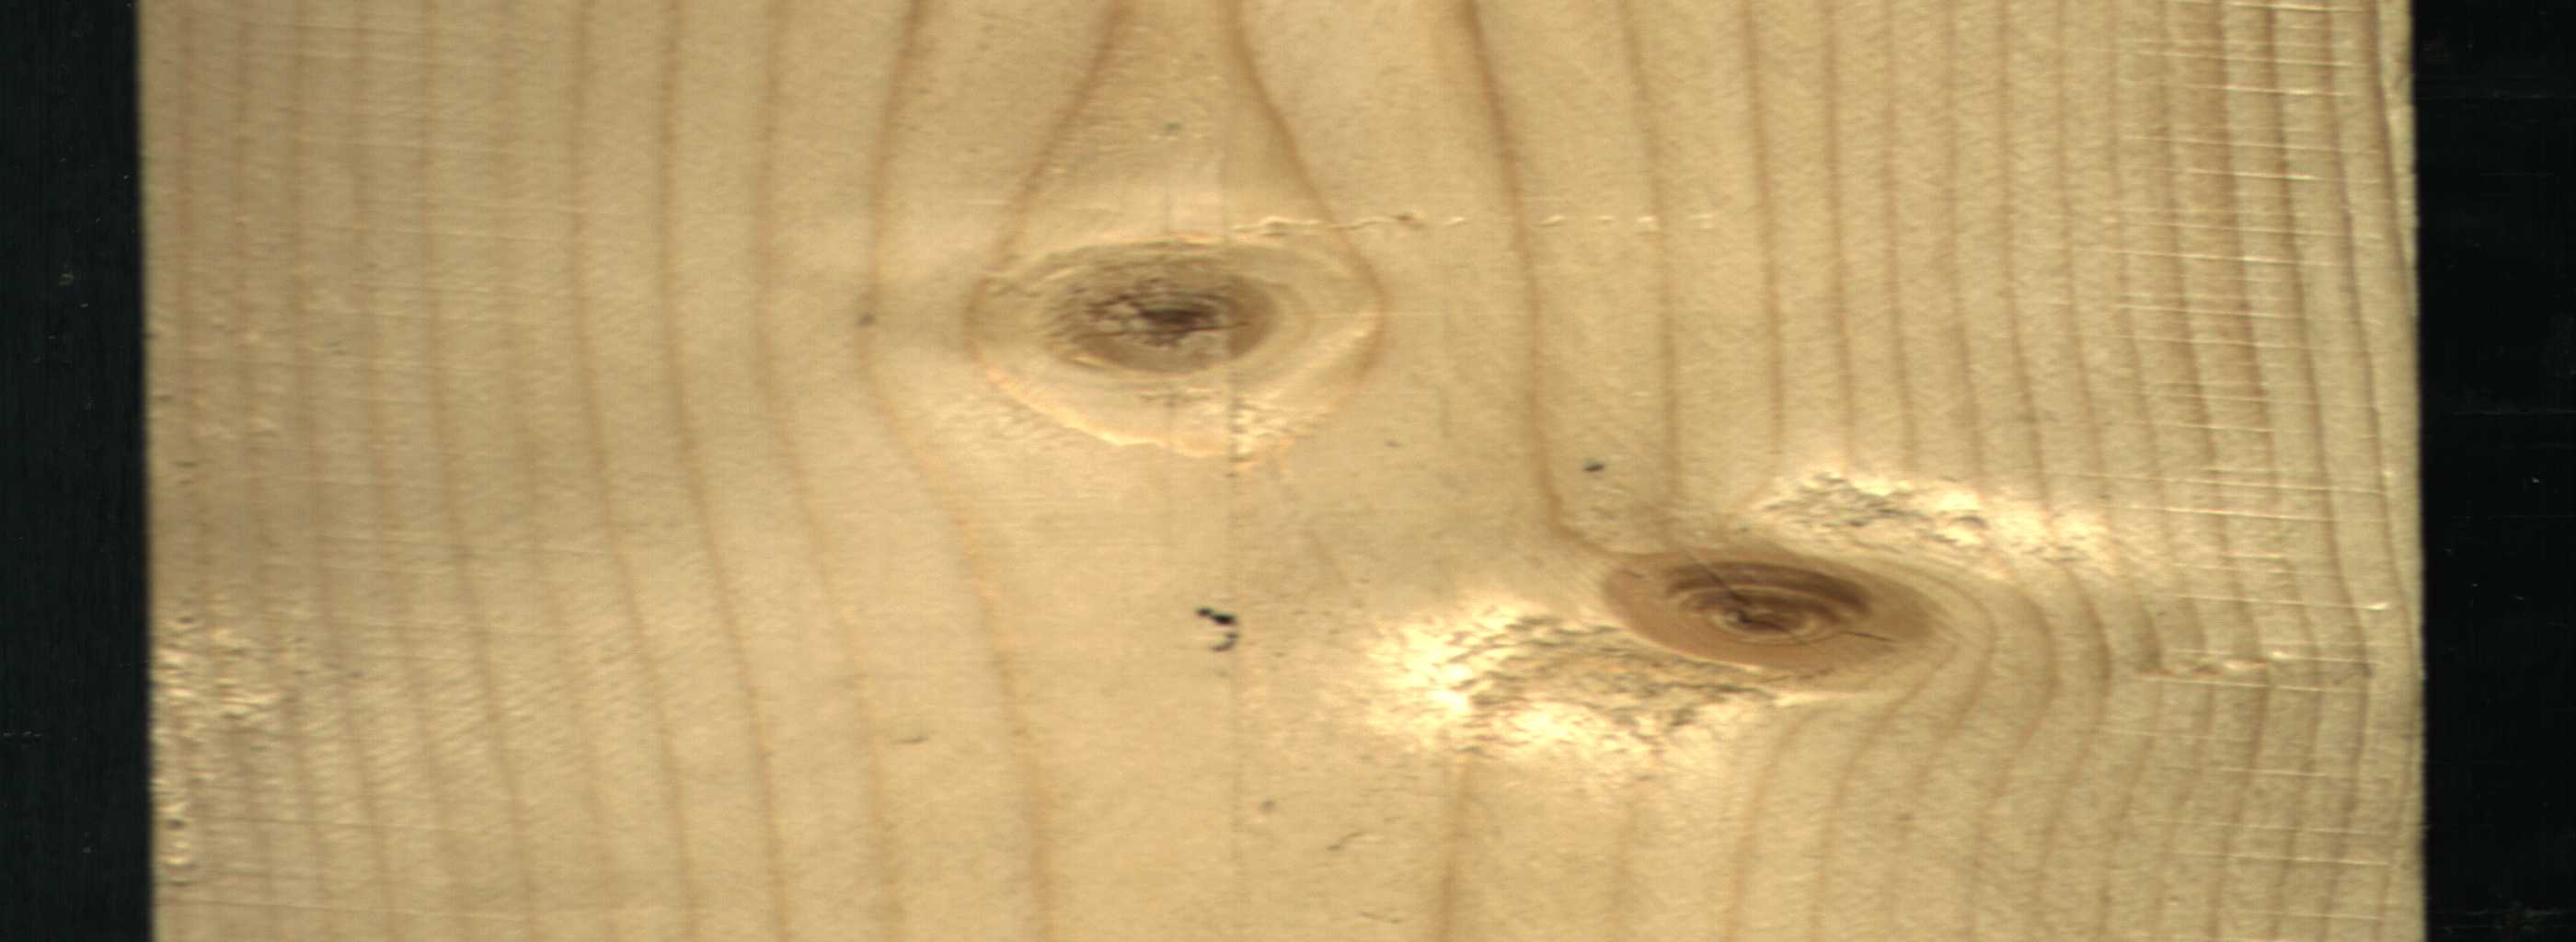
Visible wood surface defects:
Live_Knot
Live_Knot